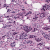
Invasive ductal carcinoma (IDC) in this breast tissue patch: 1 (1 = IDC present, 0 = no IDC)